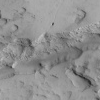
Atmospheric dust classification: not_dusty